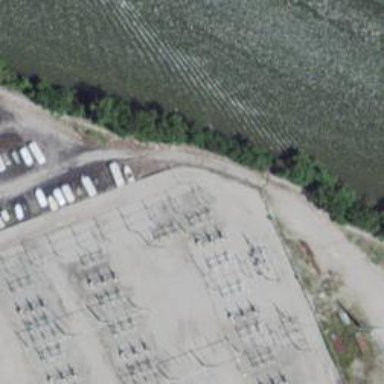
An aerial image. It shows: Switch for power supply.